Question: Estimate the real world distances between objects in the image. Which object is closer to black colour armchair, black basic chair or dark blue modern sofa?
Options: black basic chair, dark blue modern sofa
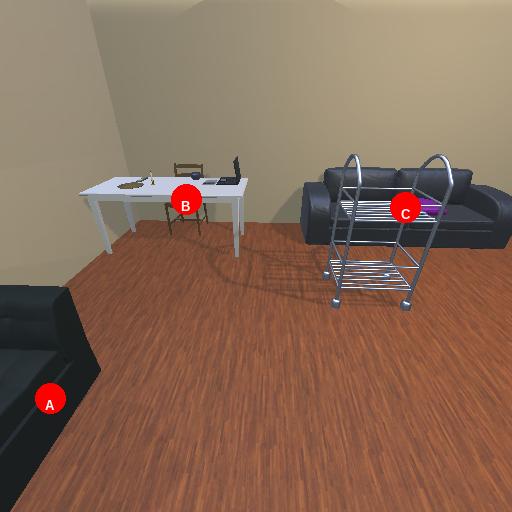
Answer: black basic chair